Question: I need to put in html page the image that will resize with keeping aspect ratio when browser border will change. Something like that:

I tried this:
'''
<html>
<head>
<title>Test Resize</title>
</head>
<body>
<div style = "width: 100%;"><img src = "zast.jpg" style = "width: 100%;"></div>
</body>
</html>
'''
But the image resizes when width only changes, if I change height of window, just a scroll appears.
If I add height: 100% to both tags, then image resizes without keeping aspect ratio.
What could I do to achieve what I need?
I looking for some really easy way, like two - three tags. But if no such way, I would be glad to anything.
It can be not img tag. I could use anything (for example background of div or table or td)
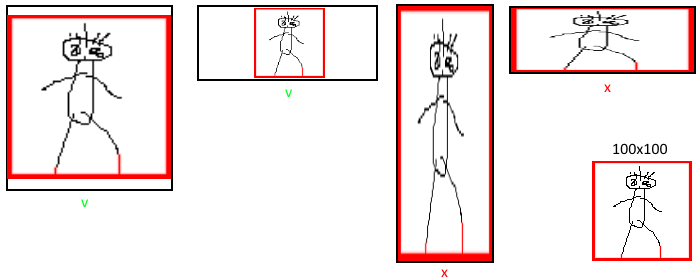
Answer: This is the a great resource about whats you asking.
<URL>